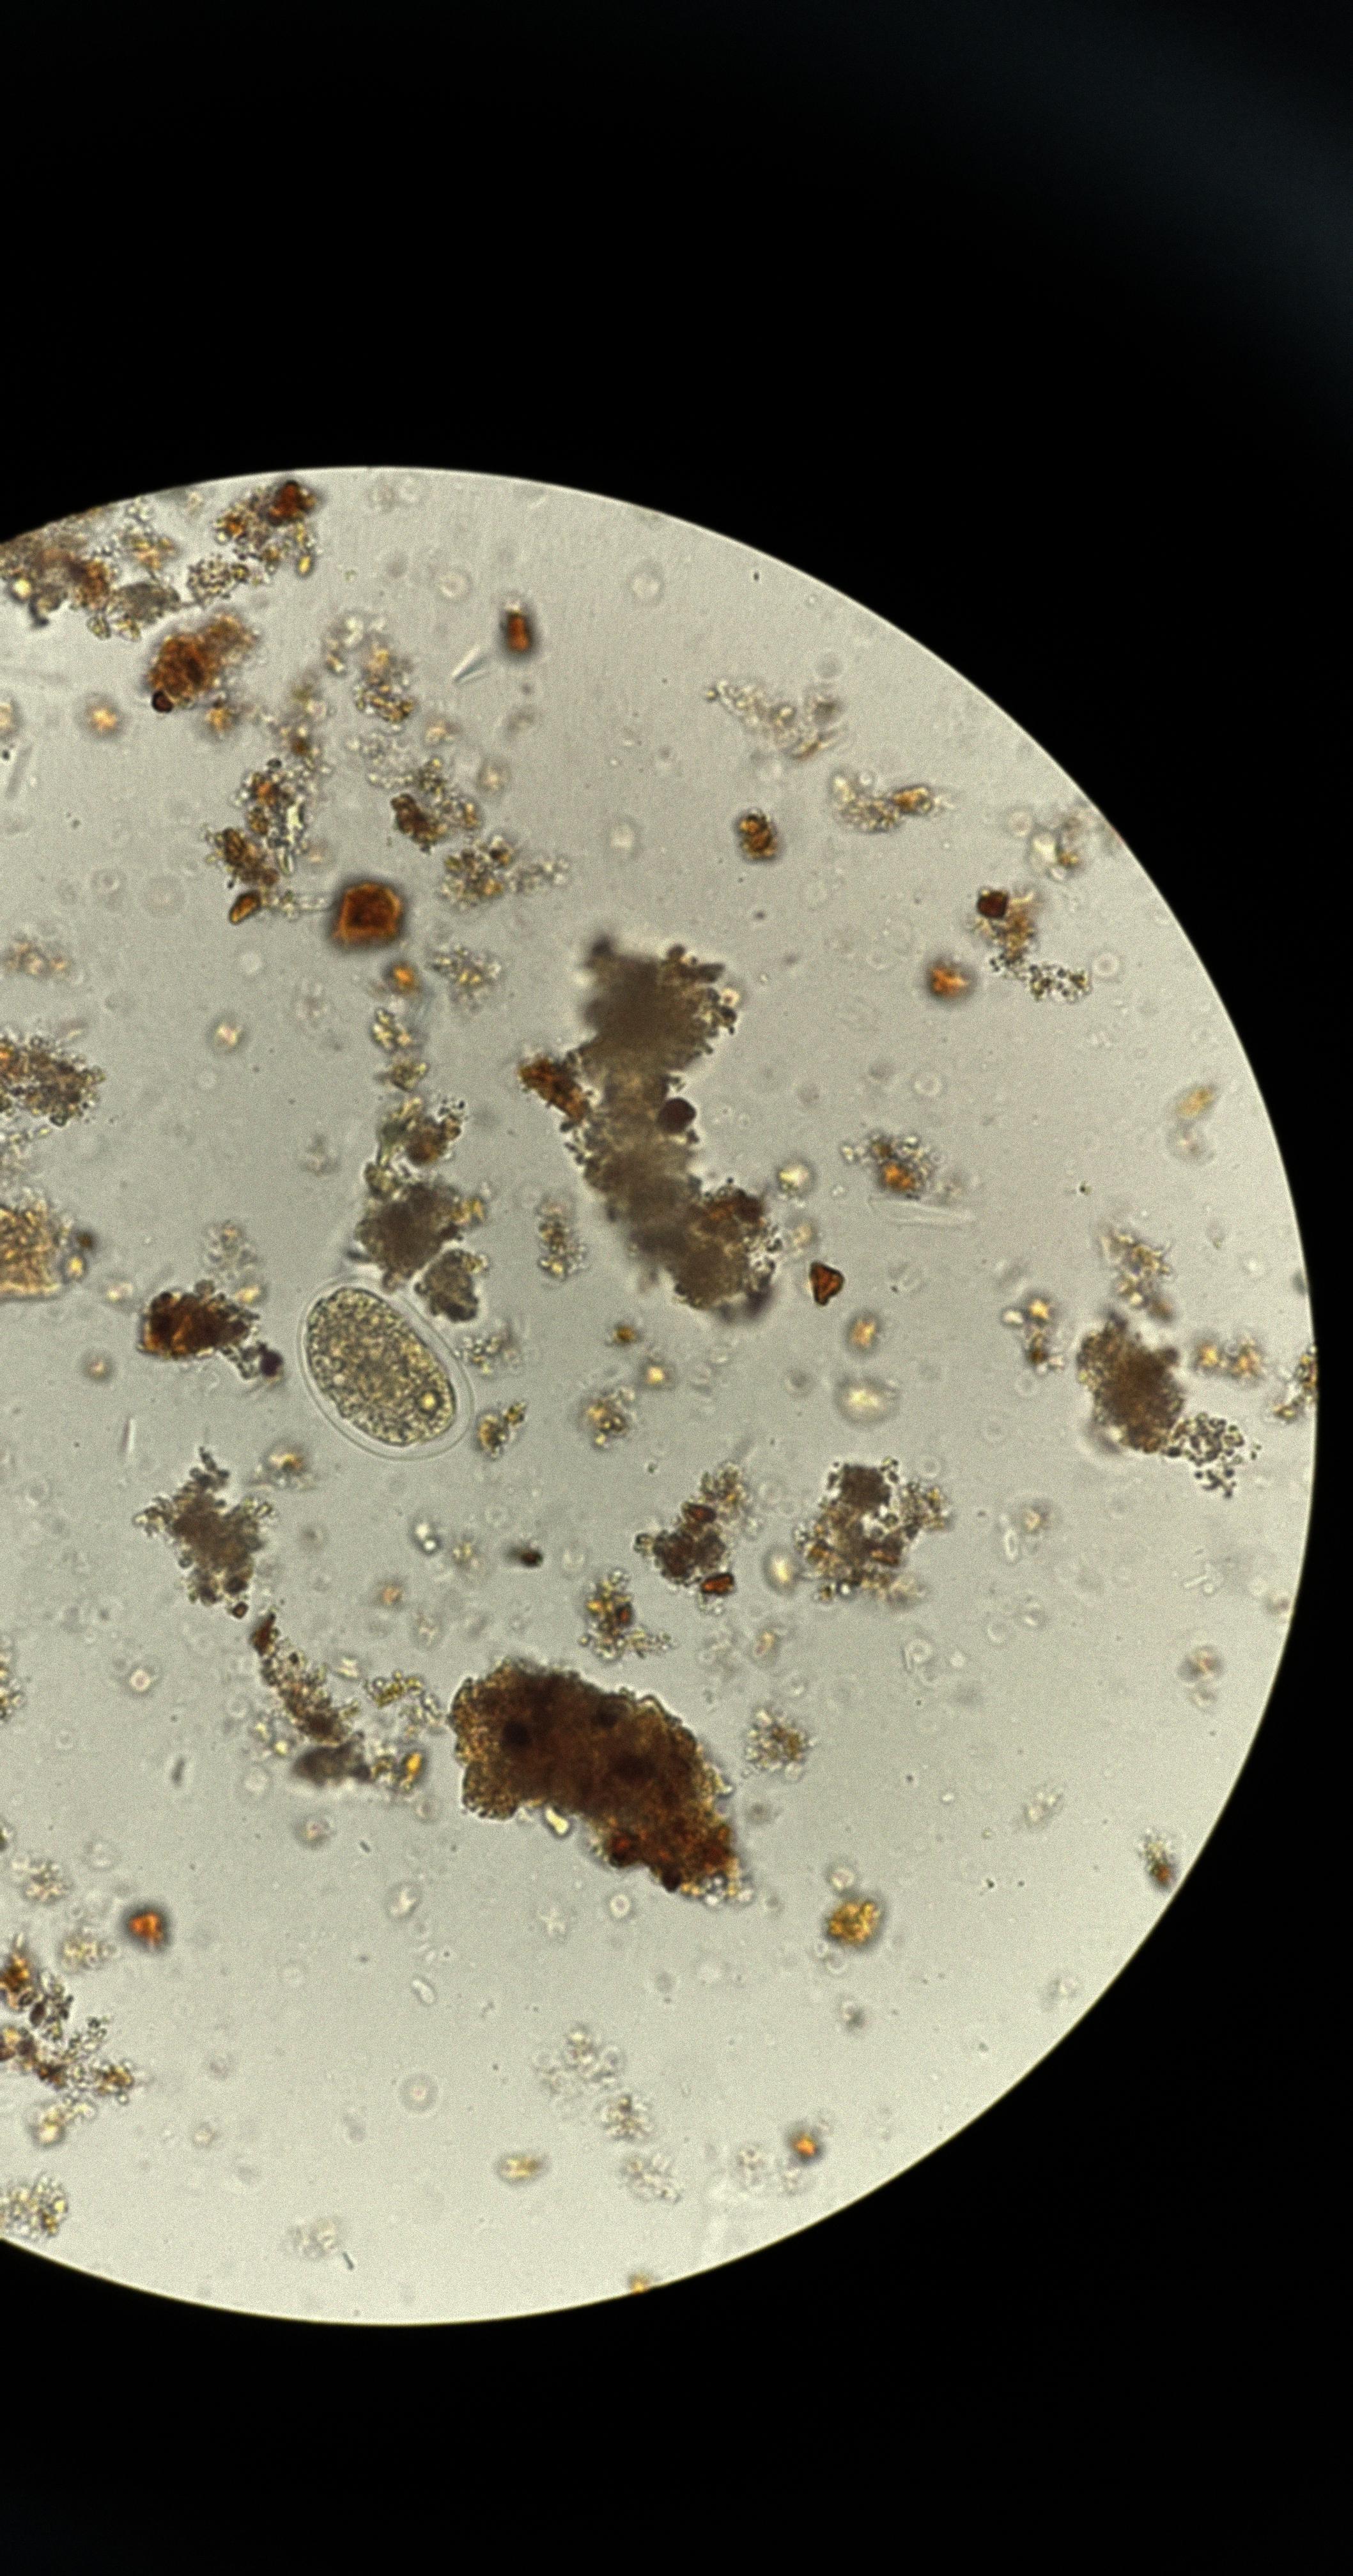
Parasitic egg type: Hookworm egg